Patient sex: M
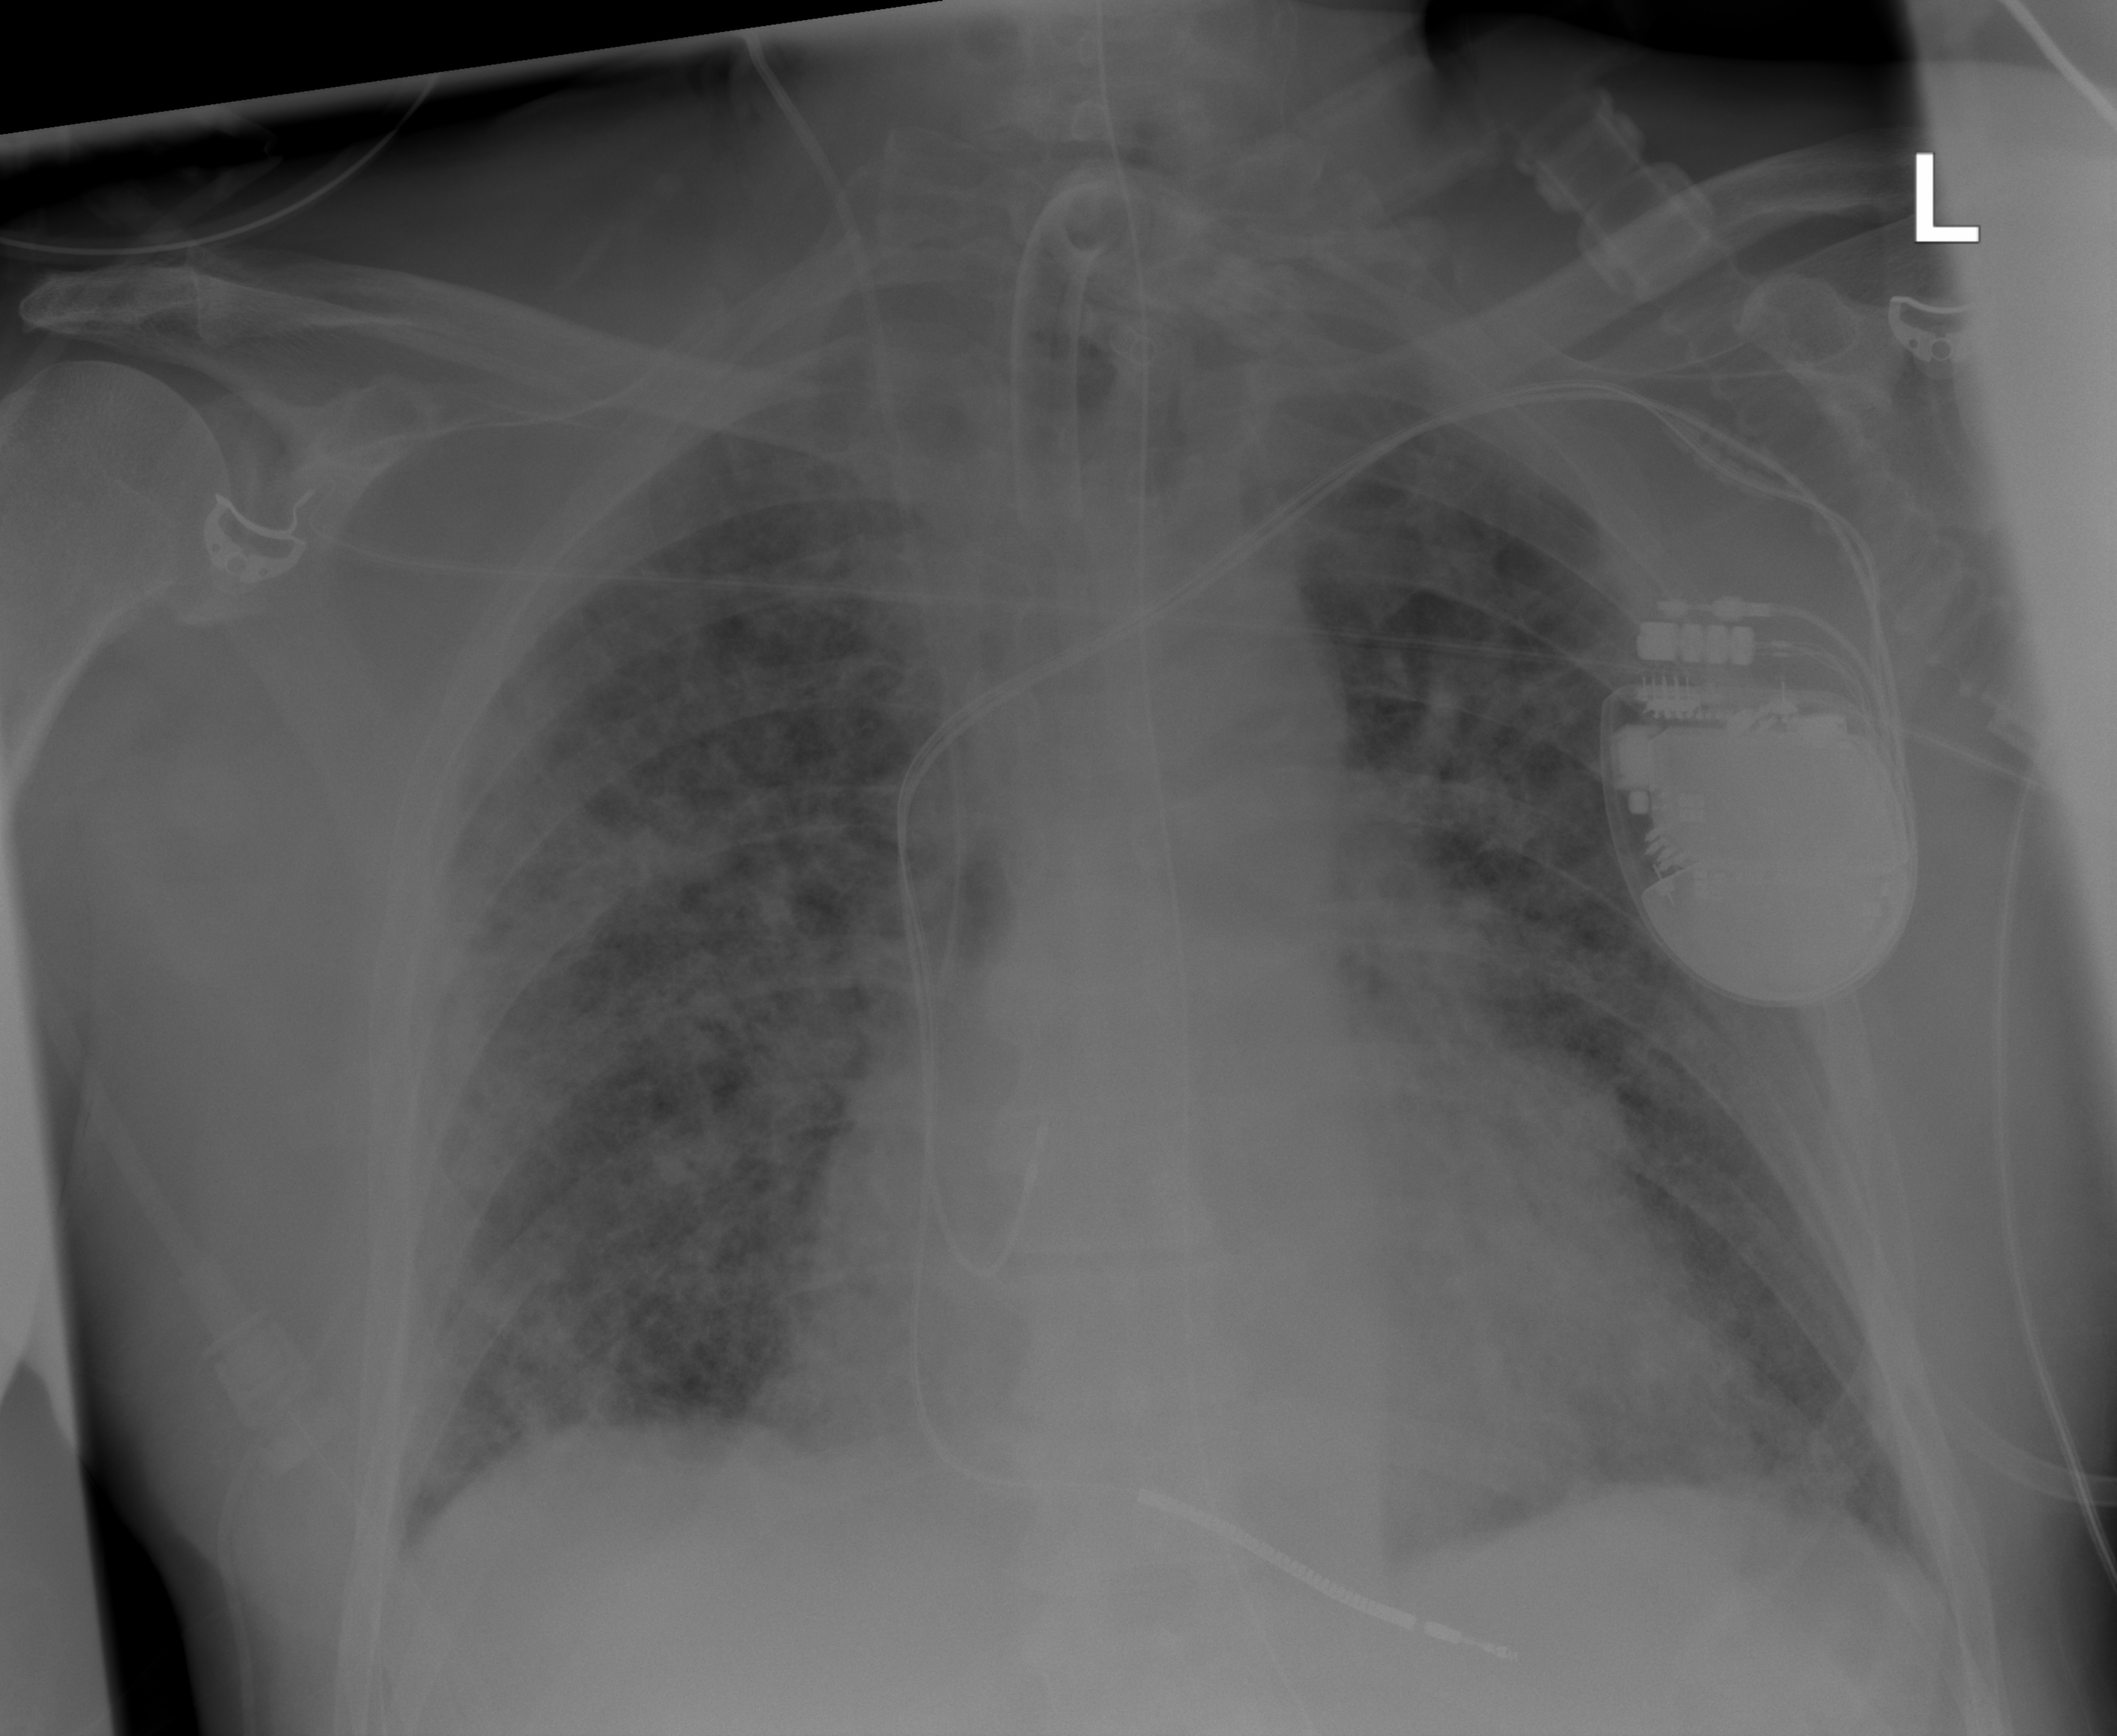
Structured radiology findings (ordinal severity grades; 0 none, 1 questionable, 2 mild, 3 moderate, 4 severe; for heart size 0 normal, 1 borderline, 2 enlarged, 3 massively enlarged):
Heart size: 2
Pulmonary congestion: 2
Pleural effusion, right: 0
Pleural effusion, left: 0
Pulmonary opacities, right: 4
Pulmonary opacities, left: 4
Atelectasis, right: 2
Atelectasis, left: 2